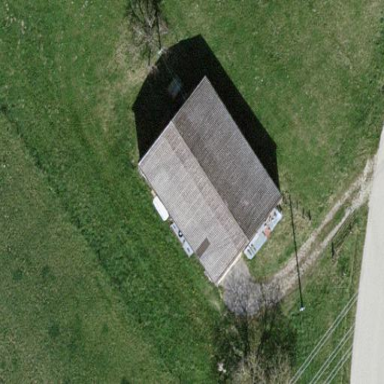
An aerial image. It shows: Simple house.